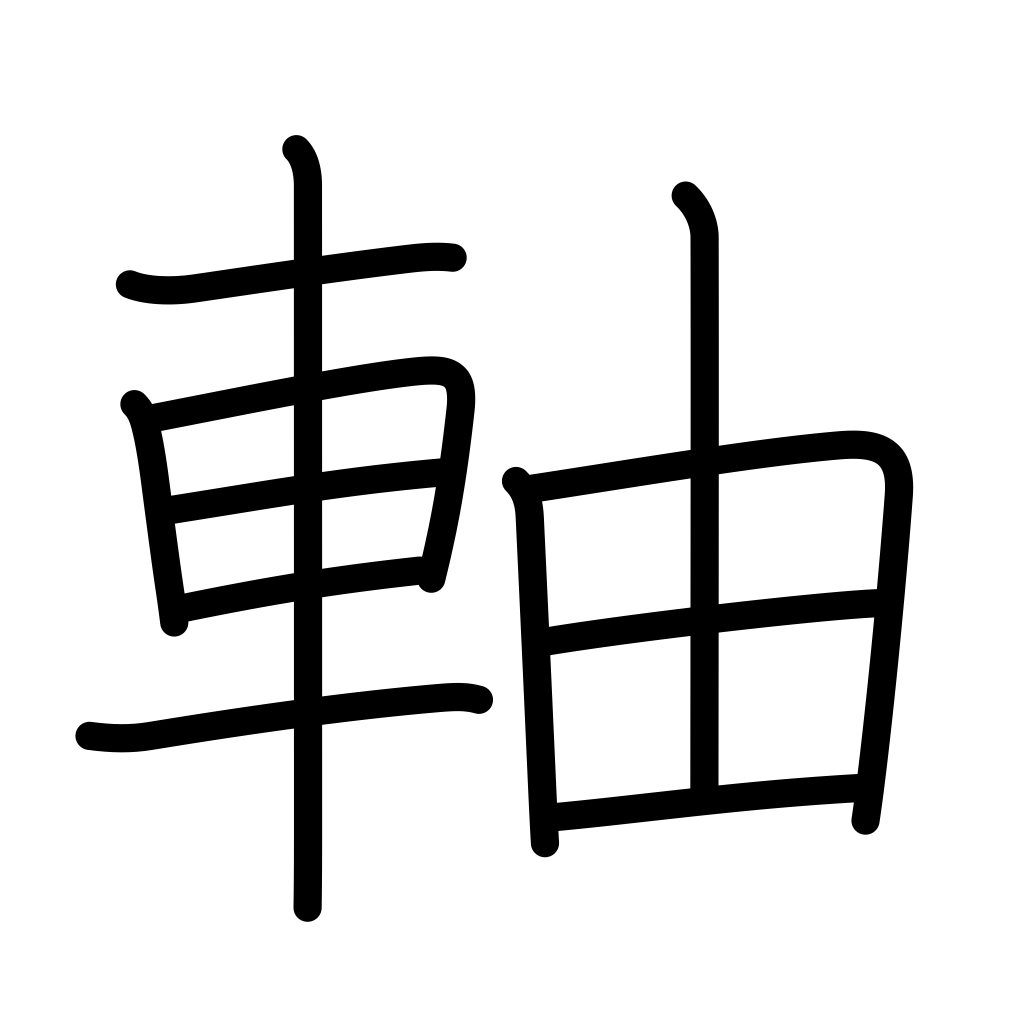
Meaning: axis, pivot, stem, stalk, counter for book scrolls